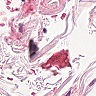
Metastatic tissue present: no